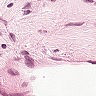
Metastatic tissue present: no